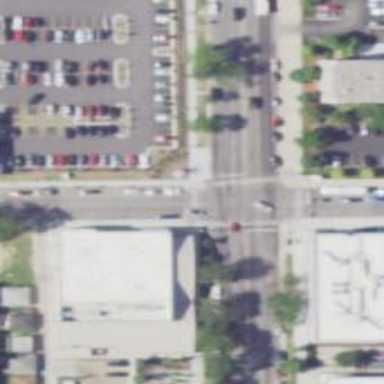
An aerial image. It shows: Footway crossing with zebra markings.